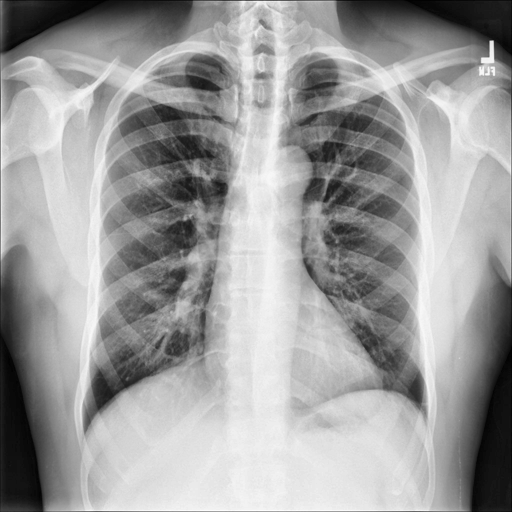
Finding: NORMAL